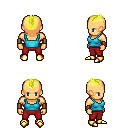
a pixel art fantasy rpg character, male body template, human, tanned skin, teal pirate shirt, red pants, gold short mohawk hairstyle, leather bracers, gold boots, four views (front, back, left, right), 2x2 character sprite sheet, small pixel art, hard edges, no anti-aliasing